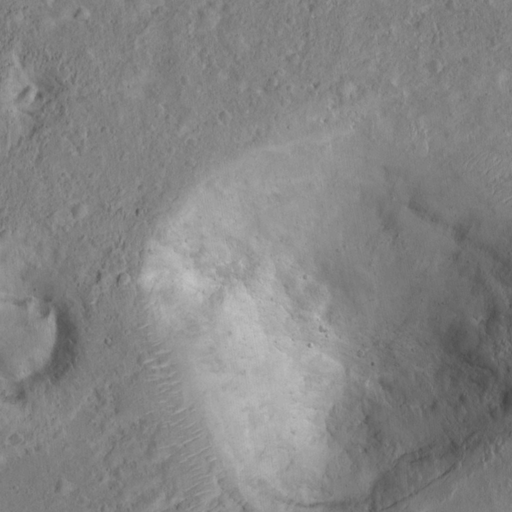
Classes present: Background, Cone